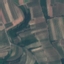
Land use / land cover class: PermanentCrop